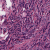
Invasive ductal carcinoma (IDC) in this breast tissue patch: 1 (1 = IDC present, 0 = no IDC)